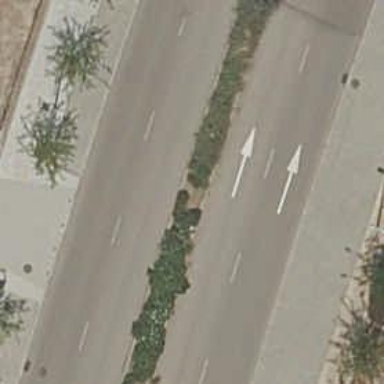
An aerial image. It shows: Hedge acting as barrier.